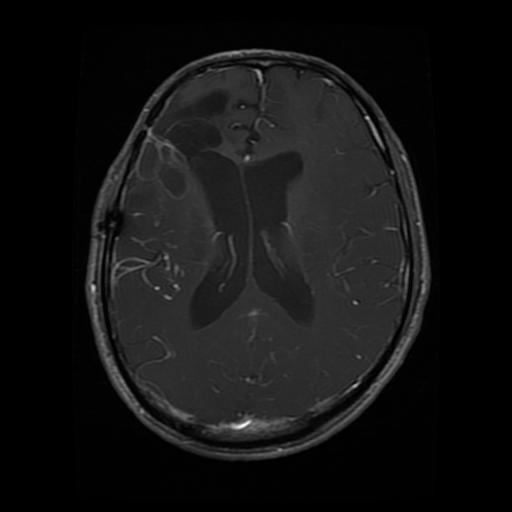
Label: glioma